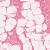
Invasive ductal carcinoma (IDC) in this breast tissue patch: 0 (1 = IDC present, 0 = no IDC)